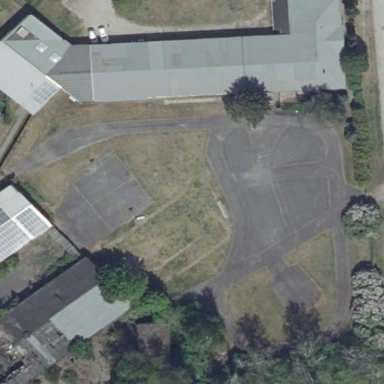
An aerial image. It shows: Playground area for leisure activities on the land.